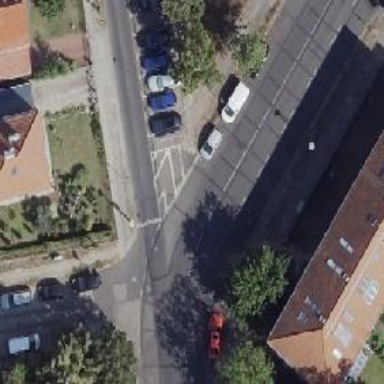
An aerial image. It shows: Residential road with asphalt surface. There is perpendicular parking on the left lane.